Question: I have installed syntastic on VIM to help me show errors in PHP code however with the current colorscheme/setting I have to following colors:

As you can see it's very hard to read, I wonder if there is a way to change the color if this error window specifically.
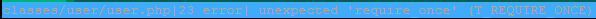
Answer: If this is only for the current selected item in the quickfix window, that's the 'Search' highlight group on top of the normal quickfix highlighting. You then have to change either one; the 'Search' group will affect search results in other windows, too.
If this is other / special Syntastic highlighting, you best look through all groups in the ':hi' output to find the bad one.
### Overriding
Unless you want to completely switch your colorscheme, you can adapt individual highlight groups via ':highlight' commands the ':colorscheme' command in your '~/.vimrc'. Either ':hi link' to another predefined group, or provide your own 'ctermfg=... guifg=...' etc. color definitions, as described by ':help highlight-args'.